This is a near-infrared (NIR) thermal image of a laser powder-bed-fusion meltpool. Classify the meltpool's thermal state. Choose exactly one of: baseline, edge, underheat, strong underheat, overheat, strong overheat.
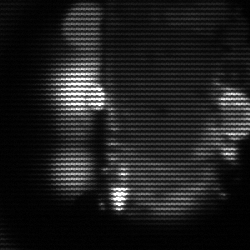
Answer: strong underheat